Question: Tried to install Cygwin from the <URL> about this where answer explains how to choose packages while installing but I cant see any of them what he pointed out.
I googled for half hour and I am not able to find how to find those packages. Am I missing something here.
Please see the screenshot attached. It only has "Misc" package and this doesnt have basic editors like vi
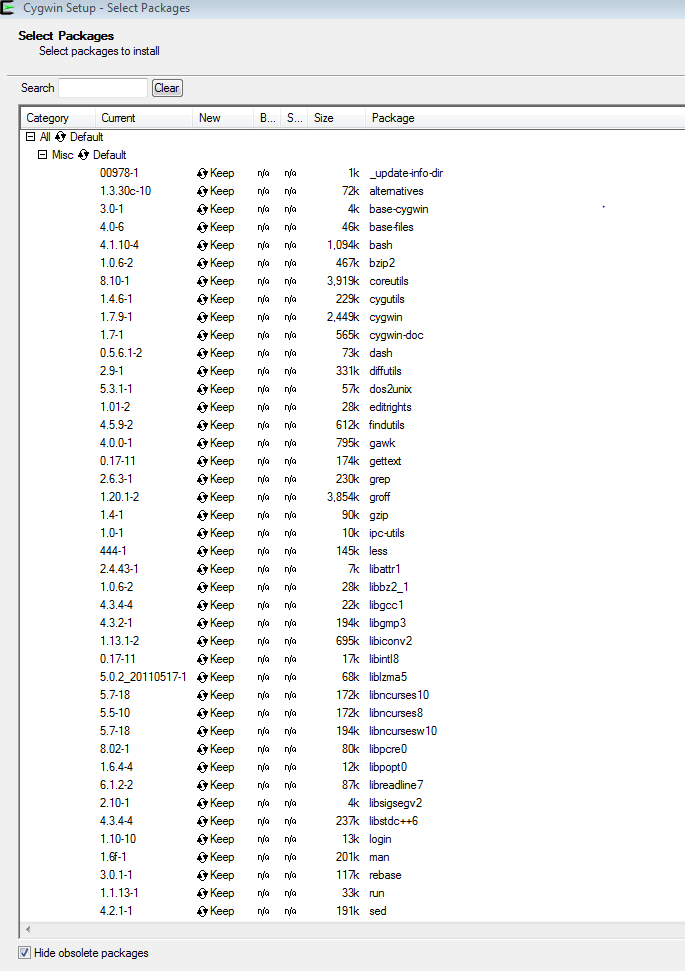
Answer: It looks like you chose
'''
Install from Local Directory
'''
You should be choosing
'''
Install from Internet
'''